Interaction volume radius: 5 \u00c5
Interaction volume height: 15 \u00c5
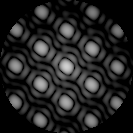
Disorder parameter: 0.008566